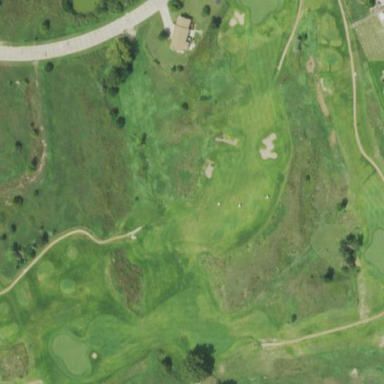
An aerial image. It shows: Rough area on grassy golf course.